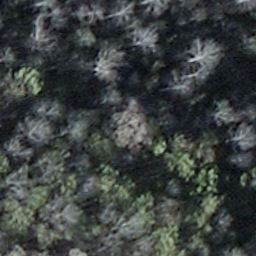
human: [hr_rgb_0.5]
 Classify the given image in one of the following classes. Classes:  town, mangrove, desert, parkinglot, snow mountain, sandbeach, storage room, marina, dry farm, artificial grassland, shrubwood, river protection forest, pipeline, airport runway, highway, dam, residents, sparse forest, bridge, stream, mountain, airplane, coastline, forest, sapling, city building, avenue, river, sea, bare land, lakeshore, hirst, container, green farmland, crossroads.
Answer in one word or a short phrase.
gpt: shrubwood